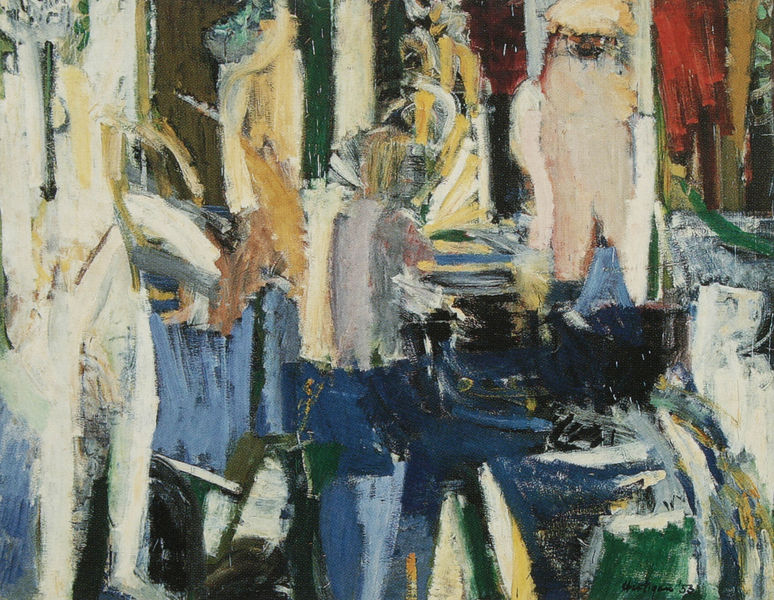
Titel: River Bathers
Künstler: Grace Hartigan
Standort: New York (New York)
Institution: The Museum of Modern Art
Schlagwörter: akt, blau, gemälde, mann, nackt, wasser, weiß, baden, fluss, gelb, grün, menschen, ocker, braun, bunt, frau, grau, orange, raum, schwarz, zimmer, rot, tiere, expressionismus, malerei, inkarnat, mensch, signatur, figur, personen, person, rosa, hellblau, datierung, abstrakt, modern, linien, figuren, treppe, duktus, dunkelblau, datum, klavier, besch, striche, abstraktion, nakt, straßenszene, leinwand, pinselduktus, vertikalen, vertikal, duktud, mesch, geälde, ggrü, malduktud